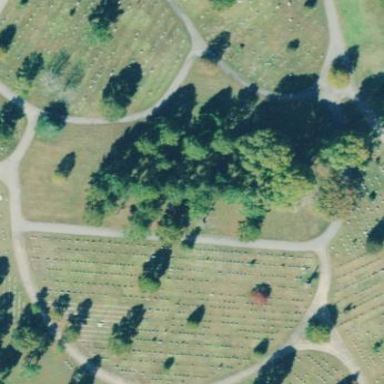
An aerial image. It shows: Sector within cemetery.